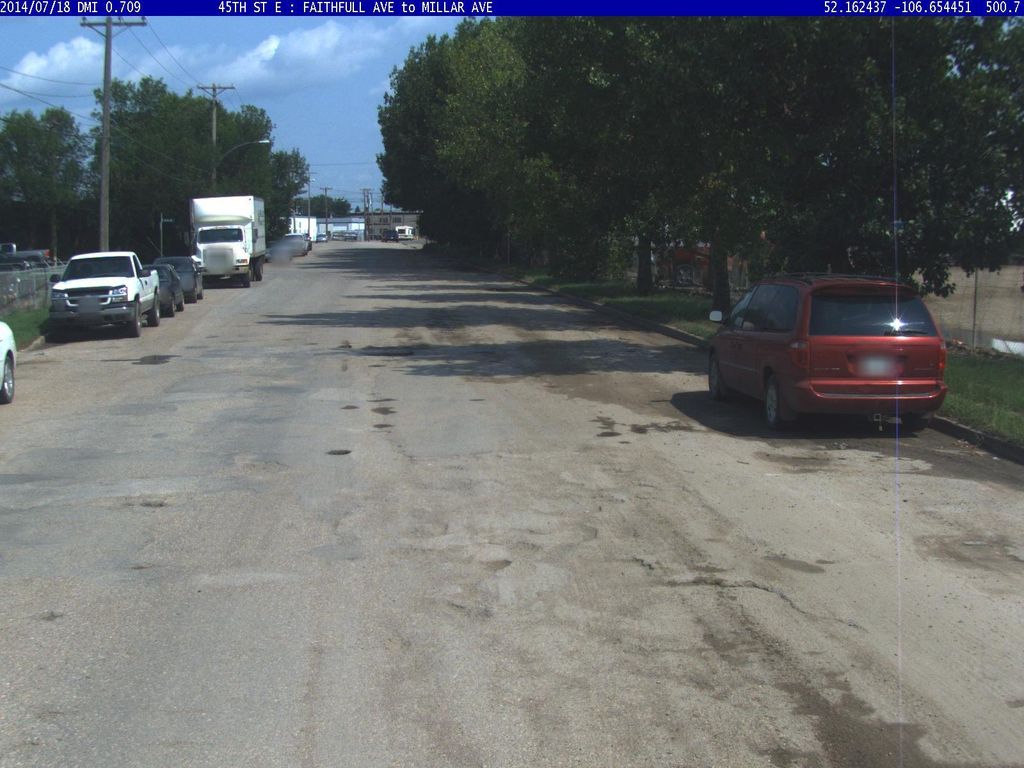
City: saskatoon